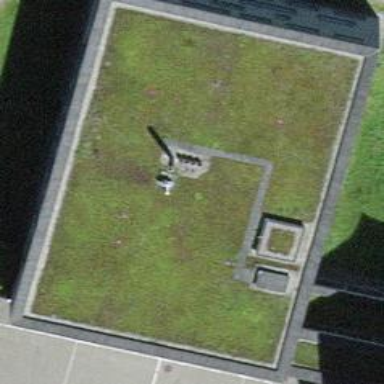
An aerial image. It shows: School building.